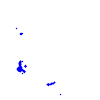
Particle: pion